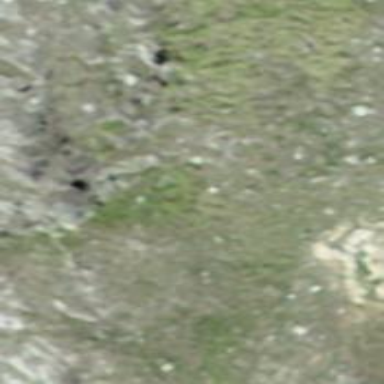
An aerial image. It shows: Cliff in nature.